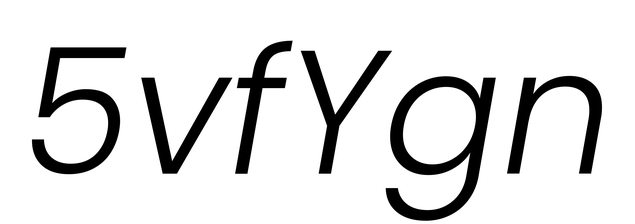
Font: Poppins-LightItalic